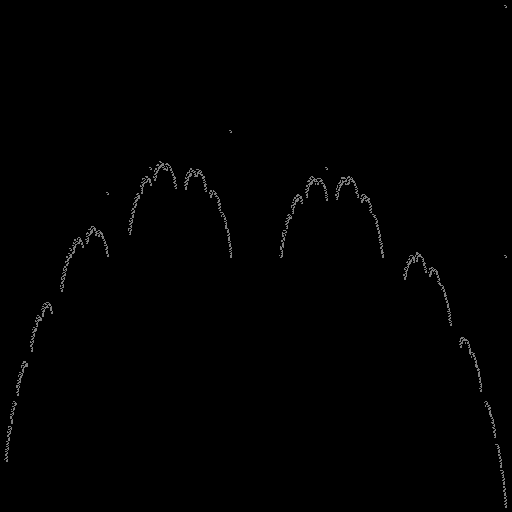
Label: a4